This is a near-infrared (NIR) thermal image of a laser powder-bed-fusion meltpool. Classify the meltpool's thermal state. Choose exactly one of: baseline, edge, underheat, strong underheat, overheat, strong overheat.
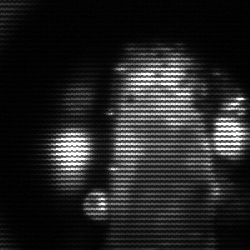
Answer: strong underheat